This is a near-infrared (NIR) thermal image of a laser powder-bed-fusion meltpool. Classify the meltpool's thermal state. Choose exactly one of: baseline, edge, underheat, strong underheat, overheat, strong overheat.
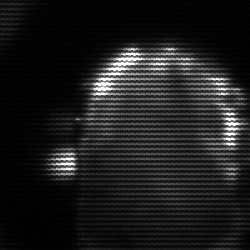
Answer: baseline